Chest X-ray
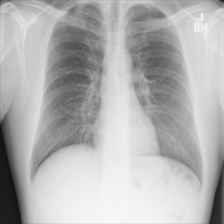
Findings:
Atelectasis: negative
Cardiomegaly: negative
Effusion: negative
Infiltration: negative
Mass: negative
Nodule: negative
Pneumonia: negative
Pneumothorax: negative
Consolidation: negative
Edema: negative
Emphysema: negative
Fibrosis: negative
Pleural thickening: negative
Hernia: negative